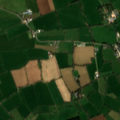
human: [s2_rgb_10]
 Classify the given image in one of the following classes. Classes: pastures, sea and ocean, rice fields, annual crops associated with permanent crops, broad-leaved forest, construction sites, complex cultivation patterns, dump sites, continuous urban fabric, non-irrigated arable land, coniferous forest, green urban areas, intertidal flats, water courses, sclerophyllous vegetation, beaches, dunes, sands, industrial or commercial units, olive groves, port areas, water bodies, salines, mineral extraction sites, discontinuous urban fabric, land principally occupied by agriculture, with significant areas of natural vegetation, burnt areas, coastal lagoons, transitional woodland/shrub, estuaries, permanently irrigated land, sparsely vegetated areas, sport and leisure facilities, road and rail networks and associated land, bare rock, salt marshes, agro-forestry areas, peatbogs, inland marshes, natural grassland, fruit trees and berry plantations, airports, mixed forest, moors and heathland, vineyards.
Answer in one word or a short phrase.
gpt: non-irrigated arable land, pastures, coniferous forest